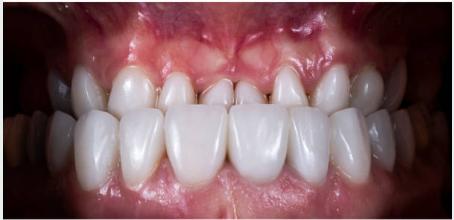
Condition: Gingivitis